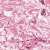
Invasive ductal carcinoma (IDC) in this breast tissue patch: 0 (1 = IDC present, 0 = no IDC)